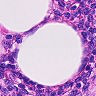
Metastatic tissue present: no